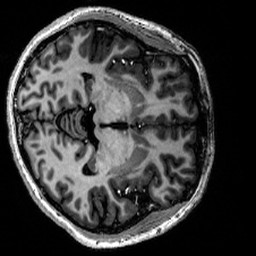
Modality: T1w
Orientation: axial
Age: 22
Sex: female
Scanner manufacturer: siemens
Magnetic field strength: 6.98 T
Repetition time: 6 s
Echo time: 0.00299 s